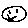
Label: smiley face